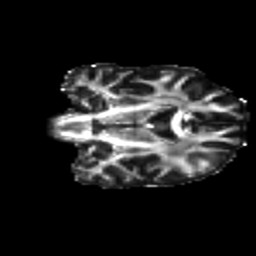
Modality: FA
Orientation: coronal
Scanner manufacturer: siemens
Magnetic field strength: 3 T
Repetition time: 9.2 s
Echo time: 0.084 s